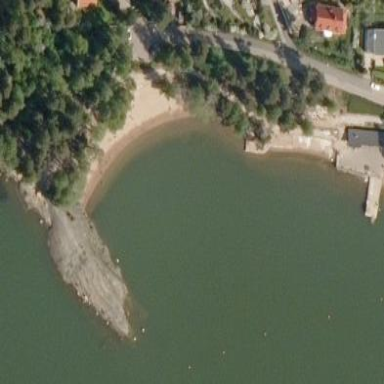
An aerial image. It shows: Sandy beach with natural surface.